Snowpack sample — Buffalo Mountain, Silverthorne, Colorado, USA (2/22/26, 2:02 PM MST)
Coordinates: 39.622, -106.113
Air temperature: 33 °F
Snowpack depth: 63 cm
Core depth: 20 cm
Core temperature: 24.8 °F
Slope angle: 11°, slope face: 116°
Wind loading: low
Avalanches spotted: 0
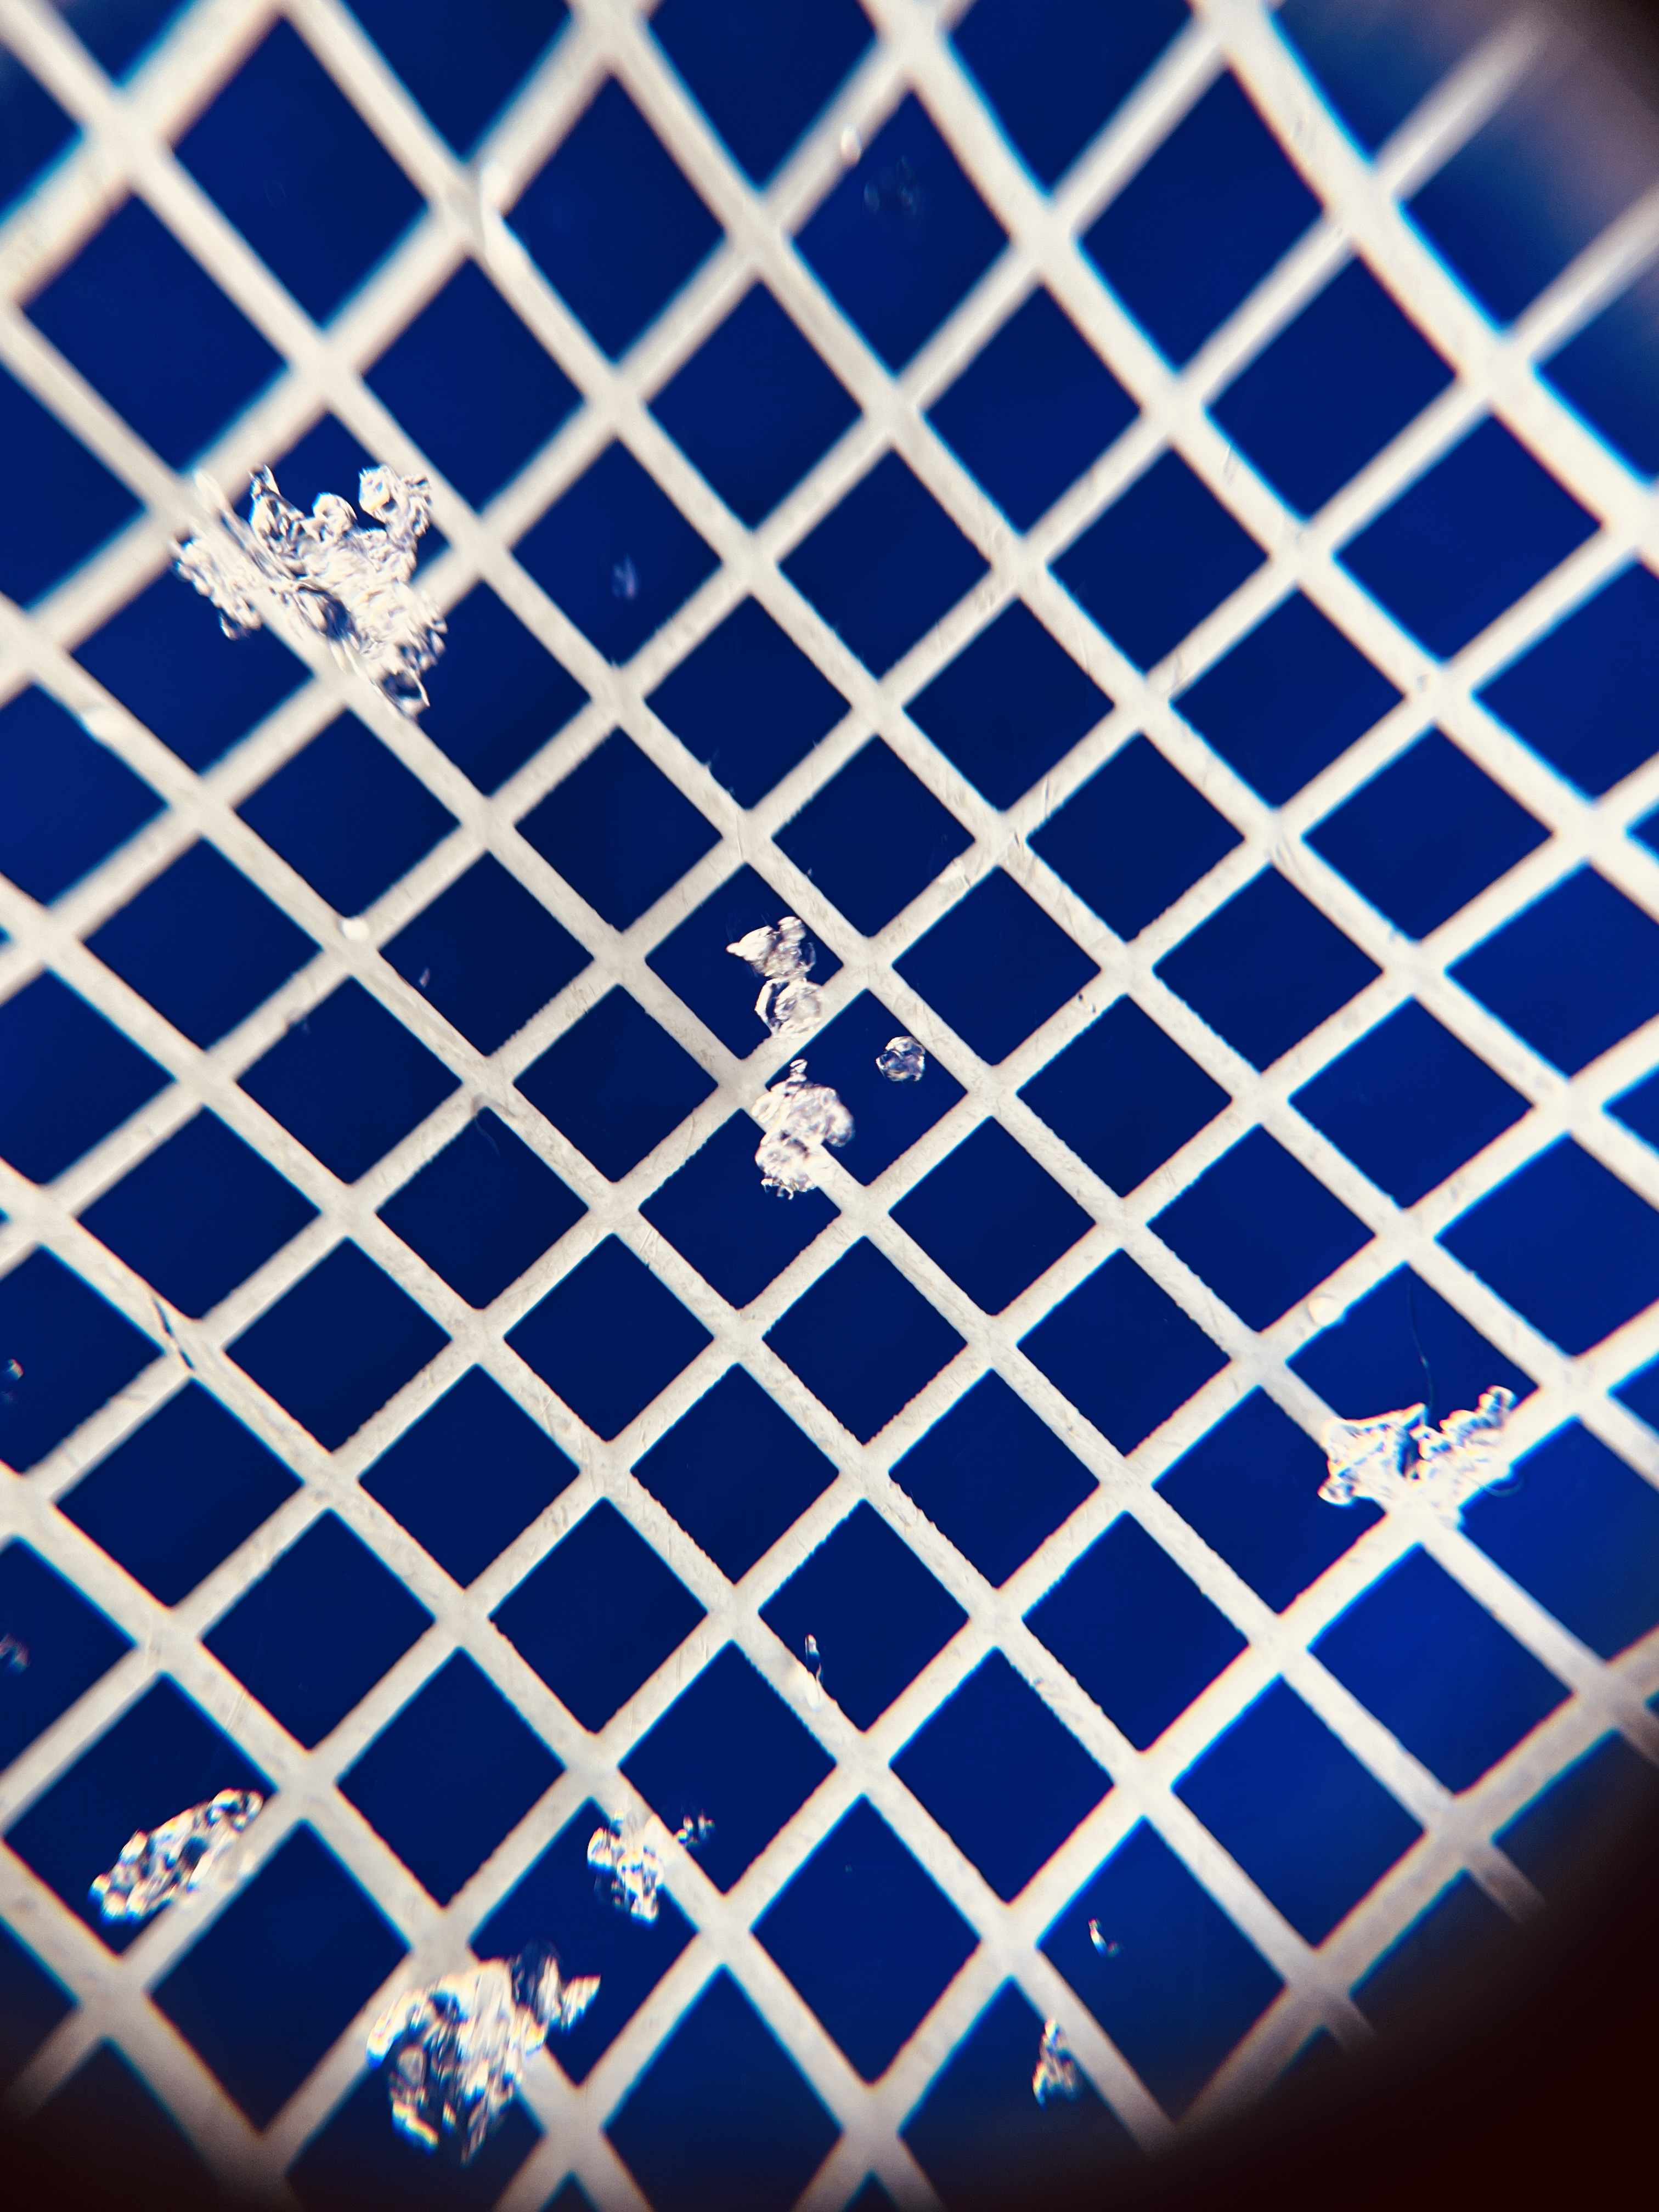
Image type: magnified_profile
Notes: In a firebreak similar to site 1, minimal wind loading with no spotted avalanches (not many faces in view though)